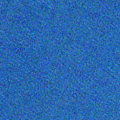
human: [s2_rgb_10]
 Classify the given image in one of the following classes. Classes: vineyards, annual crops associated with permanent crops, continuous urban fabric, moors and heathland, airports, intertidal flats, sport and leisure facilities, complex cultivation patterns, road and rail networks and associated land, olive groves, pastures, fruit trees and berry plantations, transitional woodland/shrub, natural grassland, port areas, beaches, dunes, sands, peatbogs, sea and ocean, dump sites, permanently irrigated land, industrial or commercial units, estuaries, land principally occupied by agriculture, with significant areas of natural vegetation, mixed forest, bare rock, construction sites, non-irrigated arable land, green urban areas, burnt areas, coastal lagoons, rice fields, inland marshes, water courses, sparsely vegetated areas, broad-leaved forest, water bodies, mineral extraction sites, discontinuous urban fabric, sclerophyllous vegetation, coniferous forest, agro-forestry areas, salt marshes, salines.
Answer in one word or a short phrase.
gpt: sea and ocean